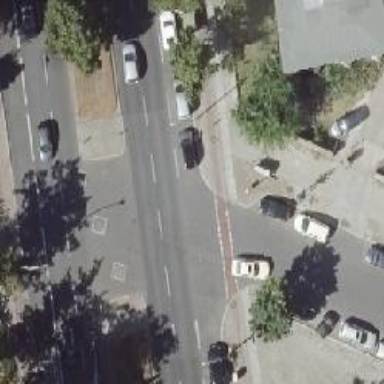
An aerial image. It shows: Unmarked crossing on the road.